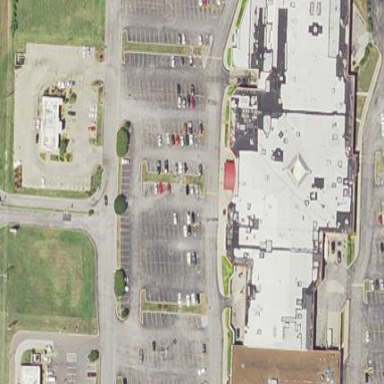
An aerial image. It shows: Mall building.